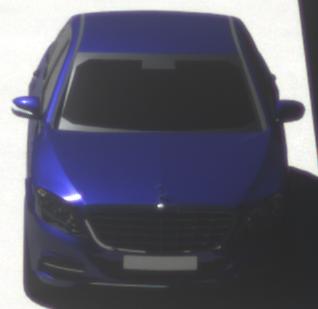
Make: Mercedes-Benz
Model: S 400 HYBRID
Detailed model: S-Class (222) Limousine
Model produced from: 2013/05
Model produced until: 2015/04
Doors: 4
Color: blue
Road condition: dry road
Daytime: midday
Contrast: high contrast